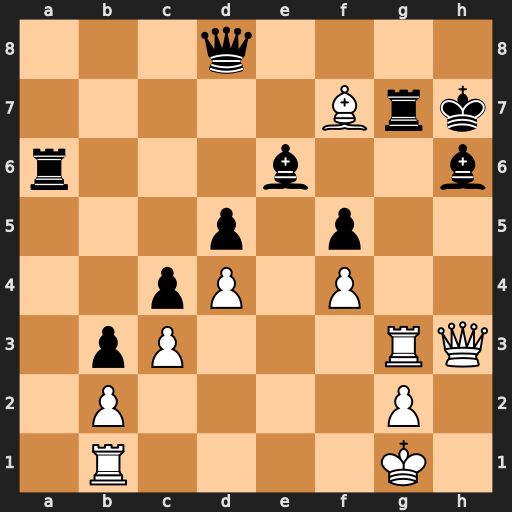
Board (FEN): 3q4/5Brk/r3b2b/3p1p2/2pP1P2/1pP3RQ/1P4P1/1R4K1
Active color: w
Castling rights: -
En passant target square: -
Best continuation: Qxh6+ Kxh6 Rh3+ Qh4 Rxh4#